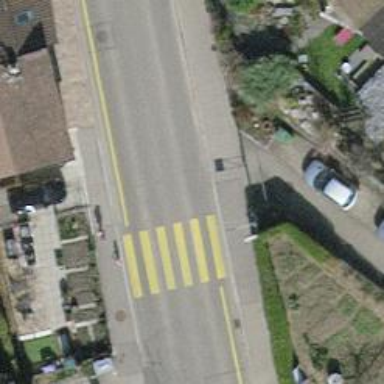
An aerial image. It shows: Cycle barrier.